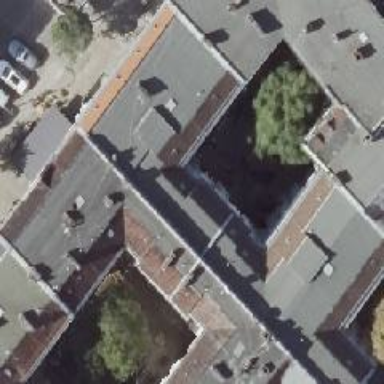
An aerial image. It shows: Saltbox-roofed apartment building.